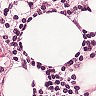
Metastatic tissue present: yes